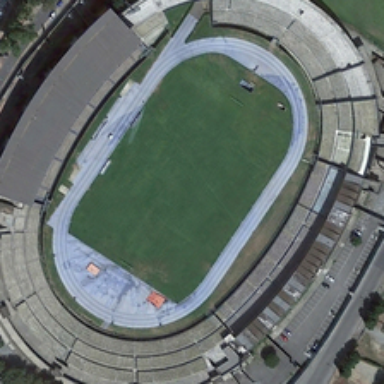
Several green trees are around a stadium shaped like a ring runway .